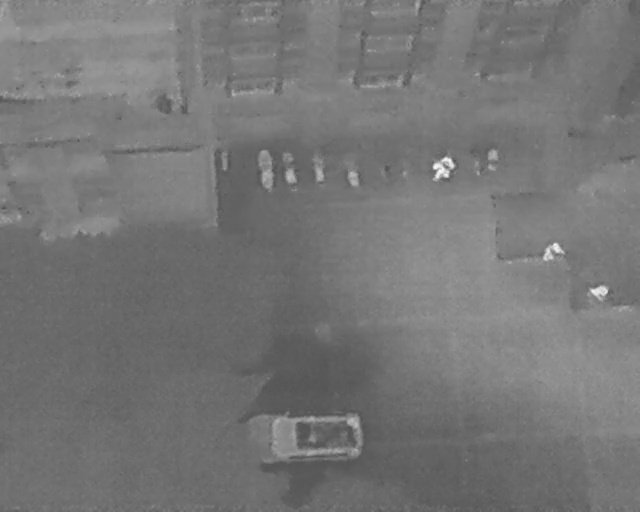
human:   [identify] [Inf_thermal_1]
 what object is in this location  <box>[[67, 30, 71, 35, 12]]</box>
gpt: <ref>1 large person at the center</ref>

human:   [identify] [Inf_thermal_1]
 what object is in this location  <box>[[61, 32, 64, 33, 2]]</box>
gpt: <ref>1 small bicycle at the center</ref>

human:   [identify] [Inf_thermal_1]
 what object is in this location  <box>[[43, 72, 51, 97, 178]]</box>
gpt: <ref>1 large car at the bottom</ref>